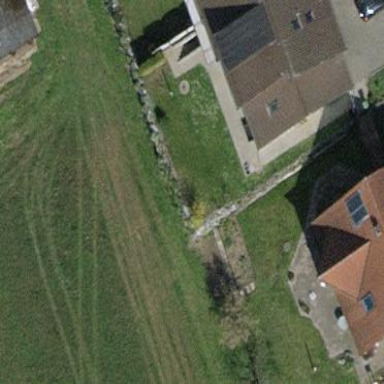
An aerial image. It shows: Terrace building.